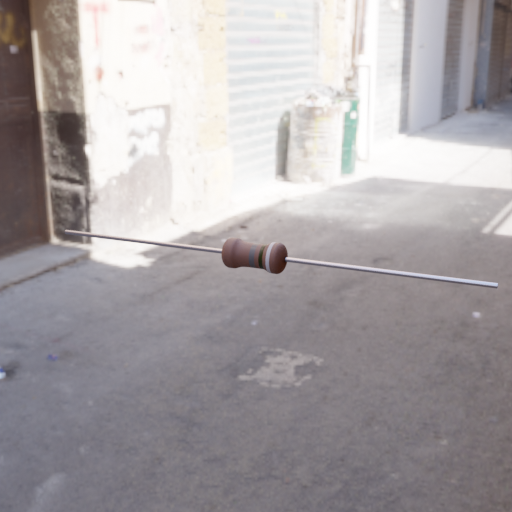
Resistor colour bands (in order): gray, black, white